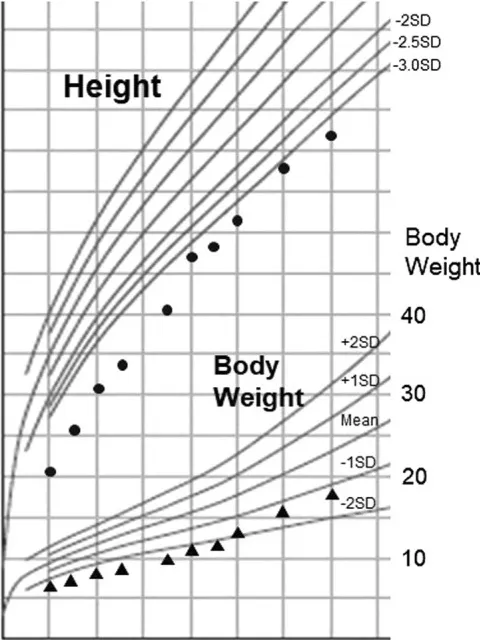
Height and body weight growth chart for the patient.
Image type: chart (chart)